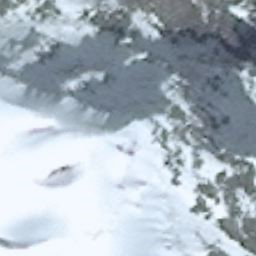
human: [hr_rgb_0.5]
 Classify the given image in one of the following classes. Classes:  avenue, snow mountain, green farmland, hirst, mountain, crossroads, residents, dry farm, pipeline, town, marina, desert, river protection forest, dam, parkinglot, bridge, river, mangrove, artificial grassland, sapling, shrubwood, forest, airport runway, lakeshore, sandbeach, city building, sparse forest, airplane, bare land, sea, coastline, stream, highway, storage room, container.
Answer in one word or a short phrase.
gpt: snow mountain